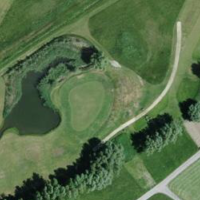
EUNIS habitat code: 53
Species observed at this site:
Buteo buteo
Falco tinnunculus
Garrulus glandarius